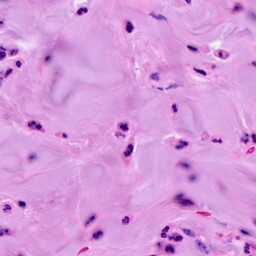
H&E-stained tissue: Breast